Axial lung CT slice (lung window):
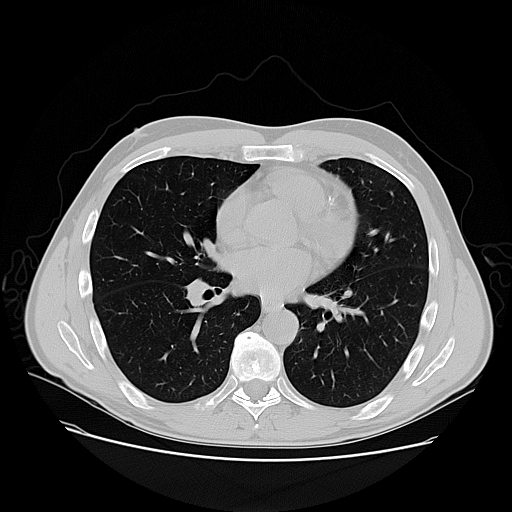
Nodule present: no